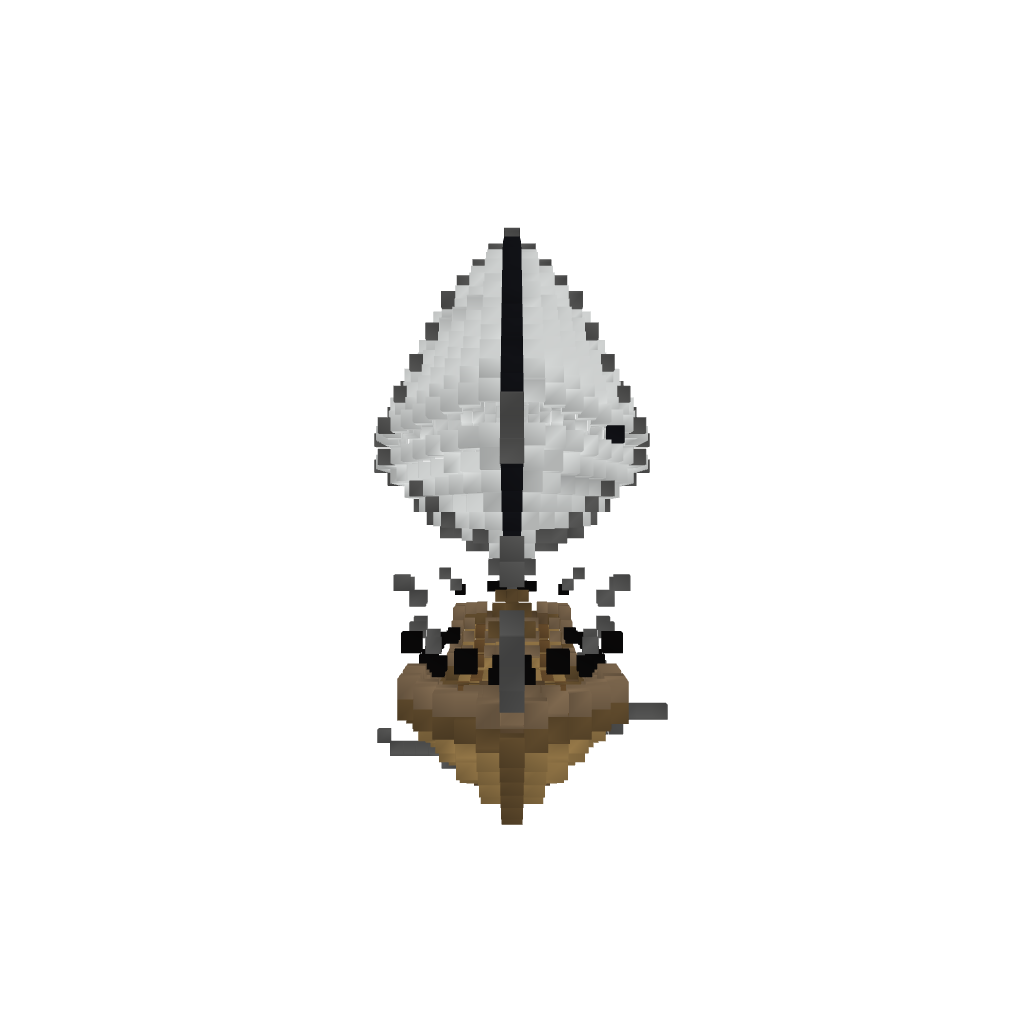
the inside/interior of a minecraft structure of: Airship by iChunkLP *Reuploaded*